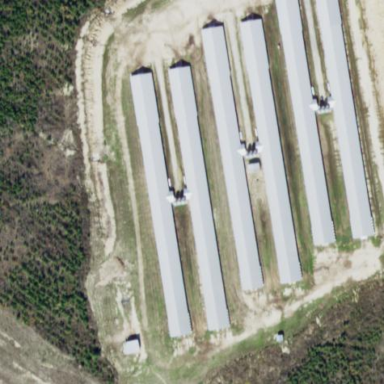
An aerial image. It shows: Poultry farmyard is depicted in the image.